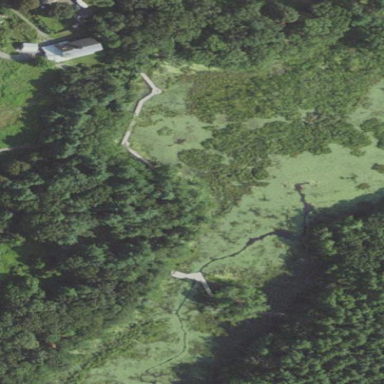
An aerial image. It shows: Beautiful wet meadow natural wetland.